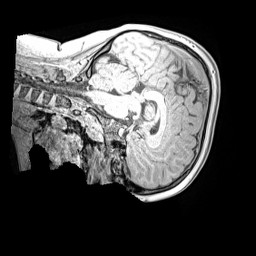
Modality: MP2RAGE
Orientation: sagittal
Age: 11
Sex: male
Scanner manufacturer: siemens
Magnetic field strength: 3 T
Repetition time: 4 s
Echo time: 0.00299 s